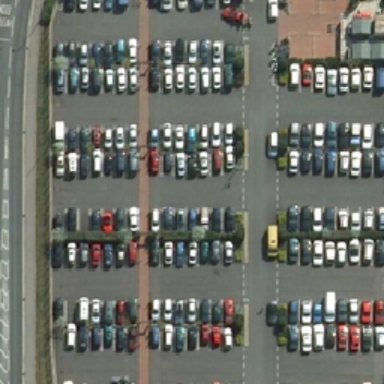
There is a crowded parking lot near the road .